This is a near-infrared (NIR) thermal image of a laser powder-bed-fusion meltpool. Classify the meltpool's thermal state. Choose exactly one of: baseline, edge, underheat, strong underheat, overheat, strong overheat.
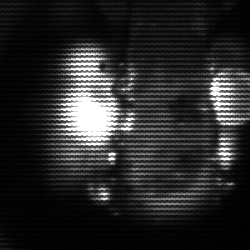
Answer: strong underheat